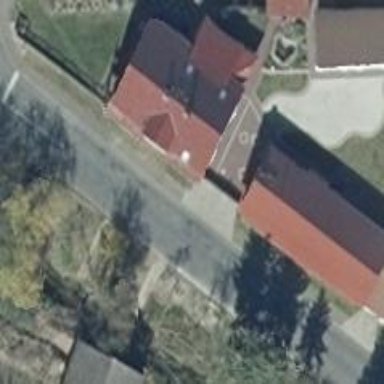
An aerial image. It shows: Maroon house with flat roof.